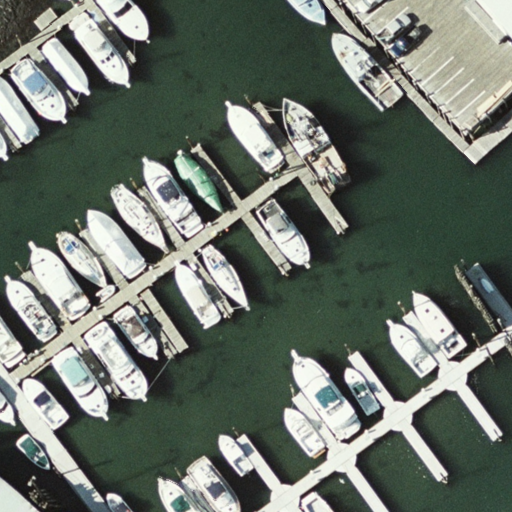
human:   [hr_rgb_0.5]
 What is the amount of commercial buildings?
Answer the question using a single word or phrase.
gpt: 0

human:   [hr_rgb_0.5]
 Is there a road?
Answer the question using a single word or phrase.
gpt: yes

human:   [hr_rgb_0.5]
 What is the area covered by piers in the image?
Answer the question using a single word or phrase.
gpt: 5761m2

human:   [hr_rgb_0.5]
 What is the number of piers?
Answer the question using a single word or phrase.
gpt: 1

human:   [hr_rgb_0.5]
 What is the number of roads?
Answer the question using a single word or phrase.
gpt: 1

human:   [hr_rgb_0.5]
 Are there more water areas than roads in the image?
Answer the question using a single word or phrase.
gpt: no

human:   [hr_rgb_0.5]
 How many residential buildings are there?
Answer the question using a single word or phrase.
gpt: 1

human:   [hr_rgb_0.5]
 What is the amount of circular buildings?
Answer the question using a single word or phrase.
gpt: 0

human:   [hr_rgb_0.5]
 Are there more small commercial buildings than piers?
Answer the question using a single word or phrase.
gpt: no

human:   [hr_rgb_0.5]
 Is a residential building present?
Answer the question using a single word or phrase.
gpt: yes

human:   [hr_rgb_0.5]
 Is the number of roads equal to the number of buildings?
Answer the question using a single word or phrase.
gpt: no

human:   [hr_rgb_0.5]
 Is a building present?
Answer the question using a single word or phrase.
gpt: yes

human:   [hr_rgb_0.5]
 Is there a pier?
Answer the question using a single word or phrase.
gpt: yes

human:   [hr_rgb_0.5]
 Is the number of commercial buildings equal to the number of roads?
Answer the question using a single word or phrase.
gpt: no

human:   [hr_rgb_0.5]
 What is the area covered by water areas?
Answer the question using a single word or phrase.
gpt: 0m2

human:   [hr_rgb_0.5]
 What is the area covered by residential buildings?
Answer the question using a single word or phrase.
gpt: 47m2

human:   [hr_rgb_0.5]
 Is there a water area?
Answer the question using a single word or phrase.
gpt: no

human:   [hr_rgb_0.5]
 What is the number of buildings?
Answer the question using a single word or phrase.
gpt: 2

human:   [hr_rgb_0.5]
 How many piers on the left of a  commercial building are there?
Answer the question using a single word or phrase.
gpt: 0

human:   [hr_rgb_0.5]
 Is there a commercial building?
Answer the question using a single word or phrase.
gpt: no

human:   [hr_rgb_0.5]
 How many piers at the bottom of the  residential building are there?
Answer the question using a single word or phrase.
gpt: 0

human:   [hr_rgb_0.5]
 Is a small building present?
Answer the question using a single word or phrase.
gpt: yes

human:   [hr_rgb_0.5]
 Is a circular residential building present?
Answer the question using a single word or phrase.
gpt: no

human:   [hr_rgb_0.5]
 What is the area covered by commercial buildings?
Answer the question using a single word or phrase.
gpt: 0m2

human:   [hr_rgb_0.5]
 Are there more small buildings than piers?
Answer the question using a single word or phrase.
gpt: yes

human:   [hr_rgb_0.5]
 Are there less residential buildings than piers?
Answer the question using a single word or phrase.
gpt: no

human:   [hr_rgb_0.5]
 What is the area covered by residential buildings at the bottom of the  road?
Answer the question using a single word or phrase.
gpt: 0m2

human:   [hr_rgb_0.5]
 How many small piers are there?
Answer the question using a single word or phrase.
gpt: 0

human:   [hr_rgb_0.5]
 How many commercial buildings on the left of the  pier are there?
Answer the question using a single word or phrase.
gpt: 0

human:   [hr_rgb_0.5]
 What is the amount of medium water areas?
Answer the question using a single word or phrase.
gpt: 0

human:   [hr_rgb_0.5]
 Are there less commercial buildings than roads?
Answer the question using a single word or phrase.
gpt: yes

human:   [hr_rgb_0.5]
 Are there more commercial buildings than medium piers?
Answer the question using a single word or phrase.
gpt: no

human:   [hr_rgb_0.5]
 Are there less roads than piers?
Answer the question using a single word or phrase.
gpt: no

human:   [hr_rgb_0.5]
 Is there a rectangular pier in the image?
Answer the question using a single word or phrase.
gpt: no

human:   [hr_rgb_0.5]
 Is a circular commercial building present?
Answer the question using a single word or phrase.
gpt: no

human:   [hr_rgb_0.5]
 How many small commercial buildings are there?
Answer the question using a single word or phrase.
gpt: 0

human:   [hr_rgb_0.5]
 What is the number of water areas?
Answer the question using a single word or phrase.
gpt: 0

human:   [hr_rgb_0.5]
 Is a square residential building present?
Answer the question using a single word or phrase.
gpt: no

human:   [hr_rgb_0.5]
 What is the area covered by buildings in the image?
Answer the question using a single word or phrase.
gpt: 87m2

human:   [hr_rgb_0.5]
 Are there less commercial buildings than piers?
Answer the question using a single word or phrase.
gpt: yes

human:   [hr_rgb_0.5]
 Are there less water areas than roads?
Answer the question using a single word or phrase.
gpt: yes

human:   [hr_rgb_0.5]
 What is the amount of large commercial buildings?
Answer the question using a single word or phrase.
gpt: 0

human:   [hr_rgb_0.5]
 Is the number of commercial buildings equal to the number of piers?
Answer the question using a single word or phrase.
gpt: no

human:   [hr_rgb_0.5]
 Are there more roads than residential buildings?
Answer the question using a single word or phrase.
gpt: no

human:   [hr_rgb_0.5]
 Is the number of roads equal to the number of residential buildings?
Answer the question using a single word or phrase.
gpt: yes

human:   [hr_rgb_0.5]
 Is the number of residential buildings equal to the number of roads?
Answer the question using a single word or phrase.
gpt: yes

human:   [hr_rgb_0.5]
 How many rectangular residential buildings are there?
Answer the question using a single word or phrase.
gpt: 1

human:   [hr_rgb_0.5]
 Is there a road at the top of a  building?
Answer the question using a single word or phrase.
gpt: yes

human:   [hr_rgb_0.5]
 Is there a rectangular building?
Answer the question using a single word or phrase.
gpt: yes

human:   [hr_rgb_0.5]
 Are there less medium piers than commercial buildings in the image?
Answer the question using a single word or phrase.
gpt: no

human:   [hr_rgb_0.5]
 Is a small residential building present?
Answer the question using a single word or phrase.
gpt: yes

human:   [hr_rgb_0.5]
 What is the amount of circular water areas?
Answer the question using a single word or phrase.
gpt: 0

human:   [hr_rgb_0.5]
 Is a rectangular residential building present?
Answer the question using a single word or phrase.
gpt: yes

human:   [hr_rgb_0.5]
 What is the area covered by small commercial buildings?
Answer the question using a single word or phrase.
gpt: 0m2

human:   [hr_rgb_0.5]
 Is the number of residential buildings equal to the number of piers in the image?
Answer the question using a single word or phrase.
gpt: yes

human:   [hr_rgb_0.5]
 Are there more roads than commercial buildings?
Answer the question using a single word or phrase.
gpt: yes

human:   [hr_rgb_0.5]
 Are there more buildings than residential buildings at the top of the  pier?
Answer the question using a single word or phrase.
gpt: yes

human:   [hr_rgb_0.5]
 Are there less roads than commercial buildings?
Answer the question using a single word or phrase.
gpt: no

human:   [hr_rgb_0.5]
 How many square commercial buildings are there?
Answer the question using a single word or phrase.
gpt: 0

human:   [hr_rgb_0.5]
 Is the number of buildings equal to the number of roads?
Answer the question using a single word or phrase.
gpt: no

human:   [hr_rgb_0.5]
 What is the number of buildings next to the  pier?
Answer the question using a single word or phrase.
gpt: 2

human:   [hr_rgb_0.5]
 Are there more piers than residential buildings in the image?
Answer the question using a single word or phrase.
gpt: no

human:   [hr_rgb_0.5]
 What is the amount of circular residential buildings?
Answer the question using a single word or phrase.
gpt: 0

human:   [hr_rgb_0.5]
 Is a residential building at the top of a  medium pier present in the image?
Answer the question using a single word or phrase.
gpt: no